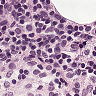
Metastatic tissue present: no